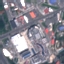
Land use / land cover: Industrial